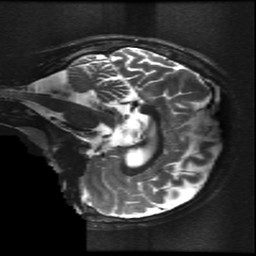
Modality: T2w
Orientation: sagittal
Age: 12
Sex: female
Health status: ill
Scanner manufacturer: ge
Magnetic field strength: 3 T
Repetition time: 7.5 s
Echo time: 0.1015 s